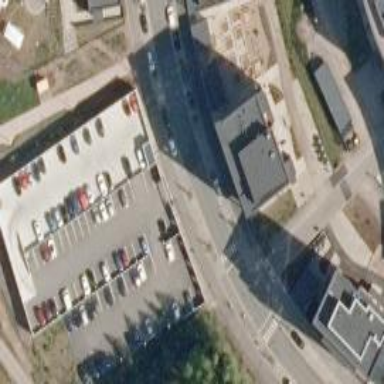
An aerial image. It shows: Parking garage.